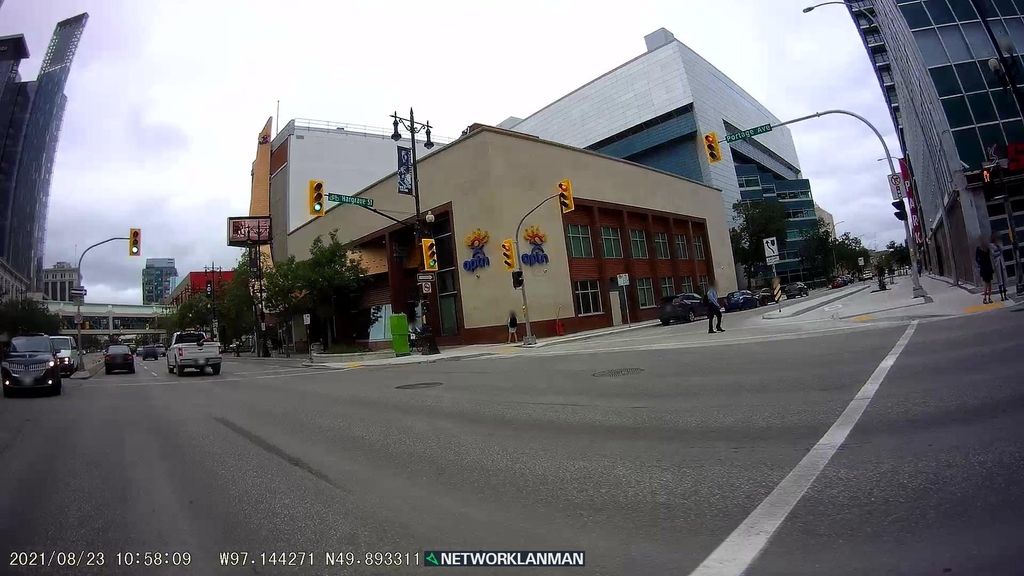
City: winnipeg